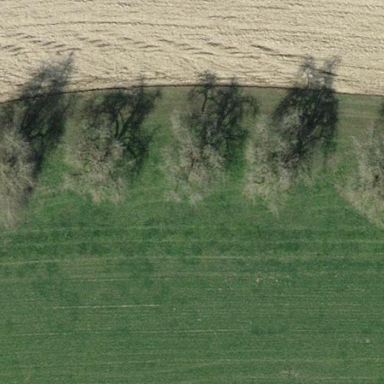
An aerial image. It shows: Orchard.